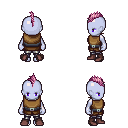
a pixel art fantasy rpg character, female body template, dark elf, purple skin, leather chest armor, metal pants, pink mohawk hairstyle, maroon shoes, four views (front, back, left, right), 2x2 character sprite sheet, small pixel art, hard edges, no anti-aliasing